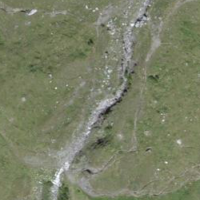
EUNIS habitat code: 26
Species observed at this site:
Erebia tyndarus